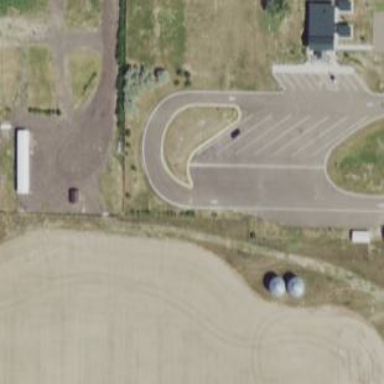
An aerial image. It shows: Rest area on the road.